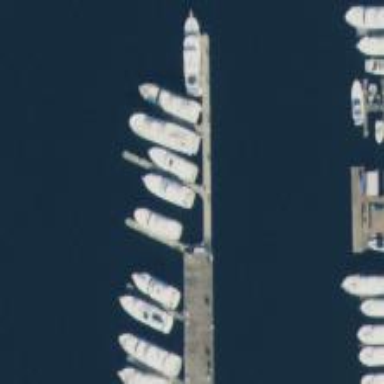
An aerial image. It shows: Man-made pier.